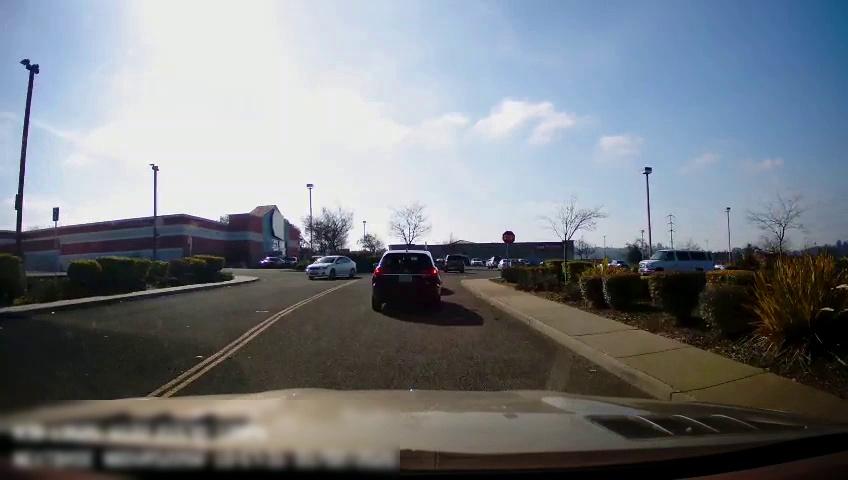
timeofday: Day
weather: Sunny
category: Drivable Space
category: Vehicles | SUV
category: Vehicles | Car
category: Vehicles | Car
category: Vehicles | SUV
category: Vehicles | Car
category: Lanes | Current Lane
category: Lanes | Opposite Lane
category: Traffic | Signs